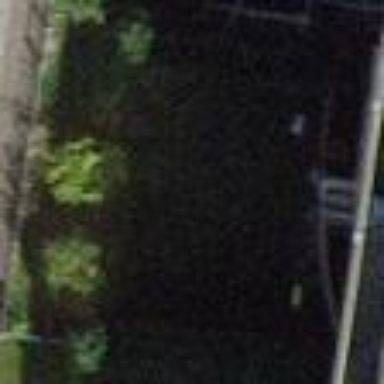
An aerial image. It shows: Garden enclosed by fence.